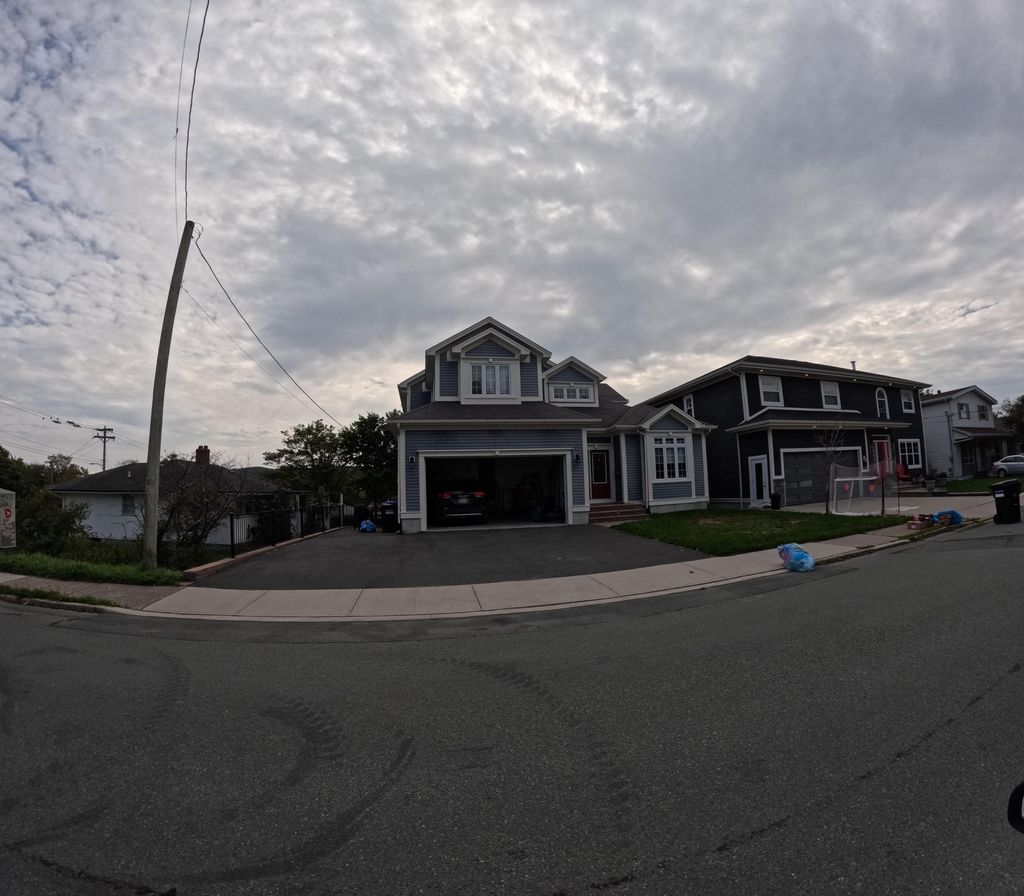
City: st_johns